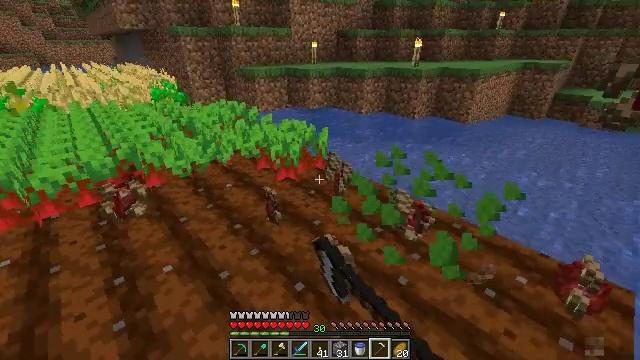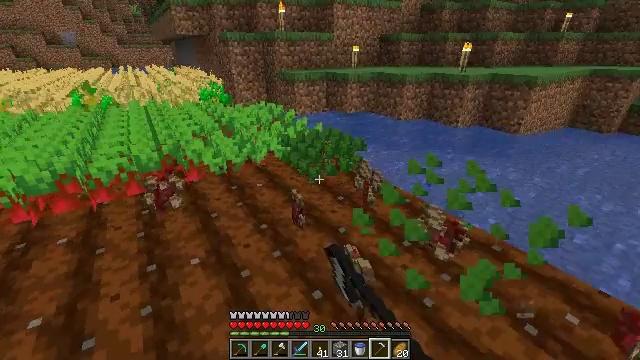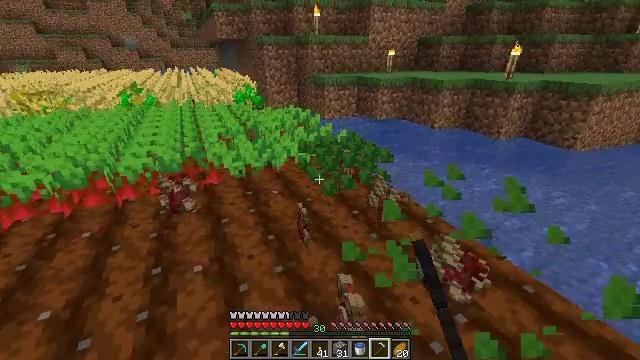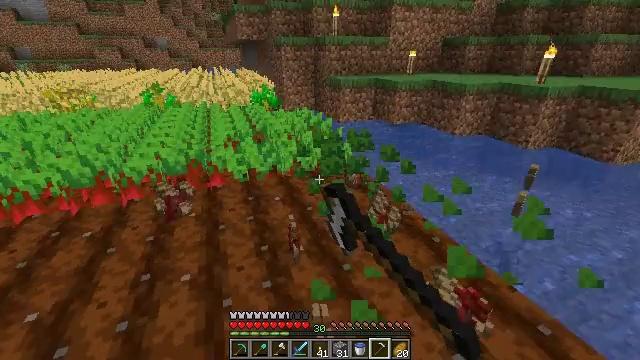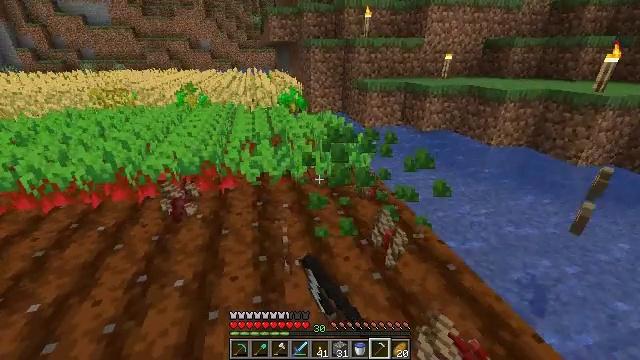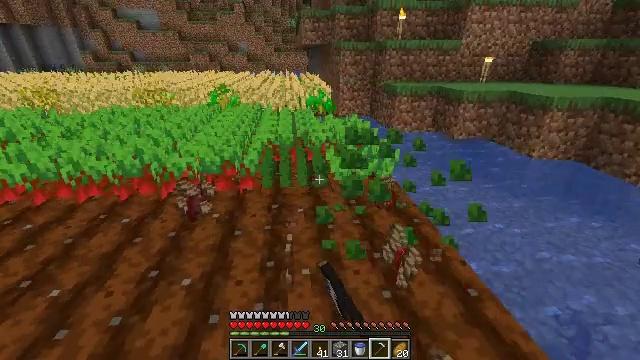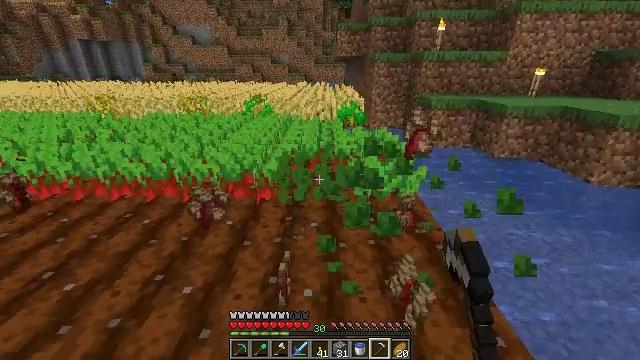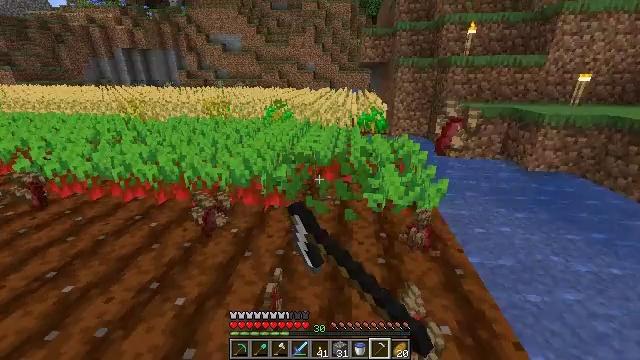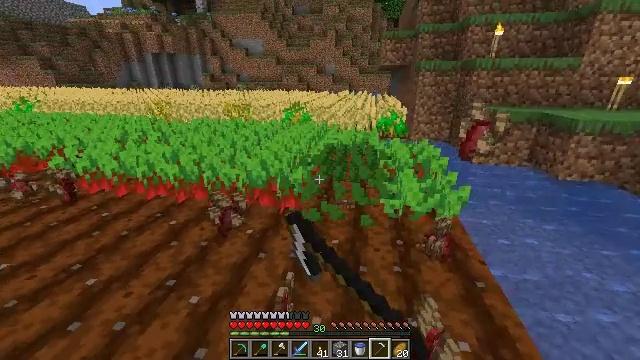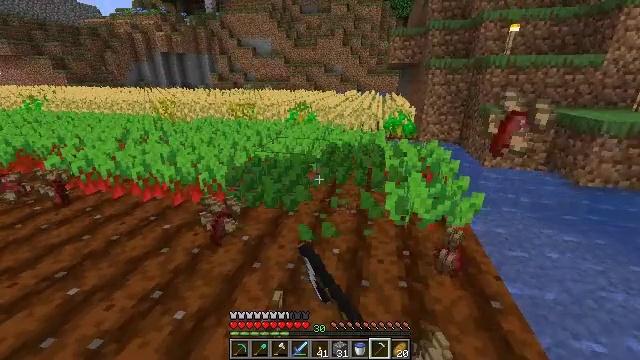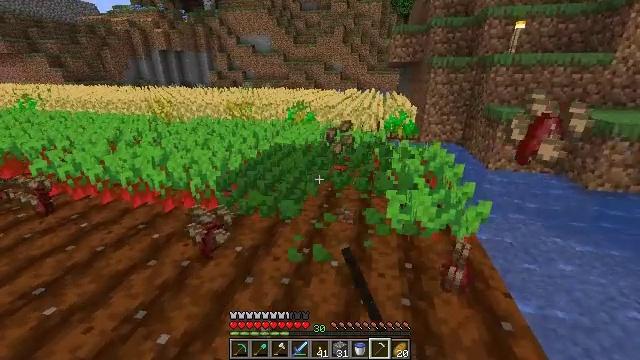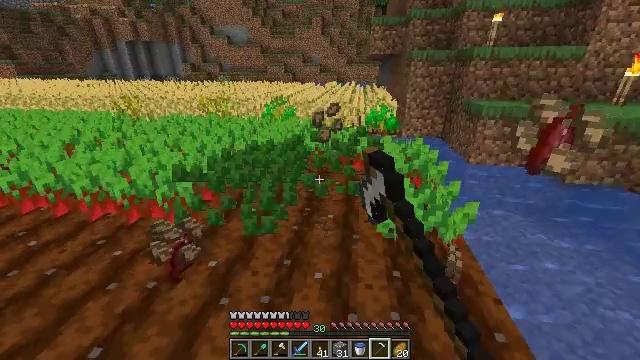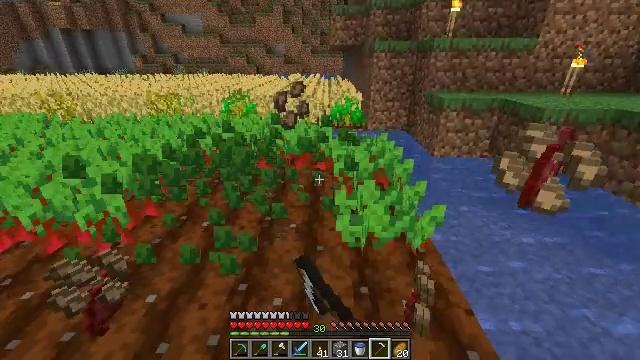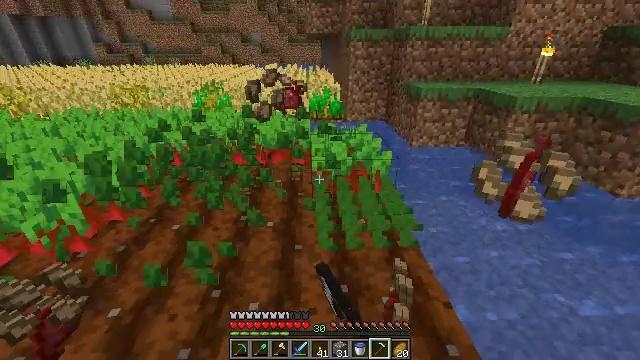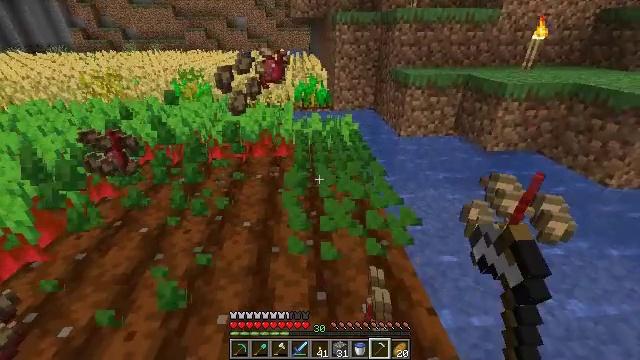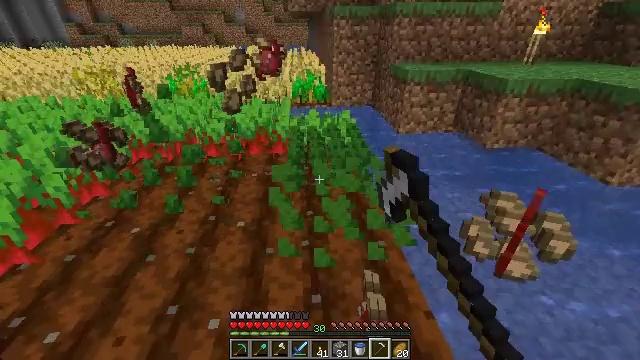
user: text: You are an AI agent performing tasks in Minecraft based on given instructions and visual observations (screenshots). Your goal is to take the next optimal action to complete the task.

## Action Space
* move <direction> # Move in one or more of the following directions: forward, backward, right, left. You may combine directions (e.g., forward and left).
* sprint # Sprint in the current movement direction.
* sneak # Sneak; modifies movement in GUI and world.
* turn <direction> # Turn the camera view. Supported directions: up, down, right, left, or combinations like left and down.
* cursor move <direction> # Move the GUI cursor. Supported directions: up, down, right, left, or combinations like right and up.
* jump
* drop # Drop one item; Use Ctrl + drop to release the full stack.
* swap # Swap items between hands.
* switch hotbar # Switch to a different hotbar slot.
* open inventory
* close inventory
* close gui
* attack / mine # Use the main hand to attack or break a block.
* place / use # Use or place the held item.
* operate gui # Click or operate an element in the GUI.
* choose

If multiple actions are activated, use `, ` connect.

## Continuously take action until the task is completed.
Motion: motion action
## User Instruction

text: Harvest beetroots from the farm.
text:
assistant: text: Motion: move forward and move right, turn left, attack / mine
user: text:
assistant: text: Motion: move forward and move right, turn left, attack / mine
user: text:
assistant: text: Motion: move forward and move right, turn left, attack / mine
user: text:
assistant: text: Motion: move forward and move right, turn left, attack / mine
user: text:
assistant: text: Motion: move forward and move right, turn left, attack / mine
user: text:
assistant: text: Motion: move forward and move right, turn left and up, attack / mine
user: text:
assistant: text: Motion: move forward, turn left and up, attack / mine
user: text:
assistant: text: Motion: move forward, turn left, attack / mine
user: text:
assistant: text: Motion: move forward, turn left, attack / mine
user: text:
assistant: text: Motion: move forward, attack / mine
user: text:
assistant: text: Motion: move forward and move right, turn right and down, attack / mine
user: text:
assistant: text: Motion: move forward and move right, turn right and down, attack / mine
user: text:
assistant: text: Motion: move forward and move right, turn right and down, attack / mine
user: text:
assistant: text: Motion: move forward and move right, turn right and down, attack / mine
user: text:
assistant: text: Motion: move forward, attack / mine
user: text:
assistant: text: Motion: move forward, turn left and down, attack / mine
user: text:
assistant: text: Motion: move forward, turn left and down, attack / mine
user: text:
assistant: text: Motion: move forward, turn left, attack / mine
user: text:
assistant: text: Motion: move forward, turn left, attack / mine
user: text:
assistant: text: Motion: move forward, turn left, attack / mine
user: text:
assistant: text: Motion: move forward, turn left, attack / mine
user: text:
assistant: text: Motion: move forward, attack / mine
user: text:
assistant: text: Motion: move forward and move right, turn right, attack / mine
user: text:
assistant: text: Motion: move forward and move right, turn right, attack / mine
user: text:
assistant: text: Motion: move forward and move right, turn right, attack / mine
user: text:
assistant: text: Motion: move forward and move right, turn left and down, attack / mine
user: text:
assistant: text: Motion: move forward and move right, turn left and down, attack / mine
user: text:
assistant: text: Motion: move forward, turn left, attack / mine
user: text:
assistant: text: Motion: move forward, turn left and up, attack / mine
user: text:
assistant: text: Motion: move forward and move right, turn left, attack / mine